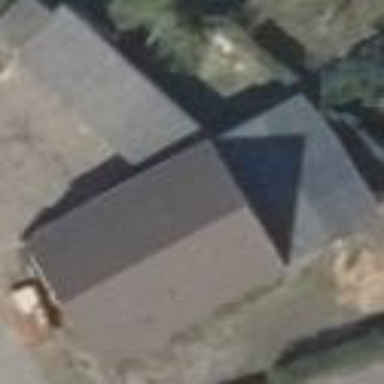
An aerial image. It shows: Gabled house with the roof oriented along the building.